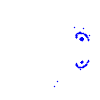
Particle: kaon